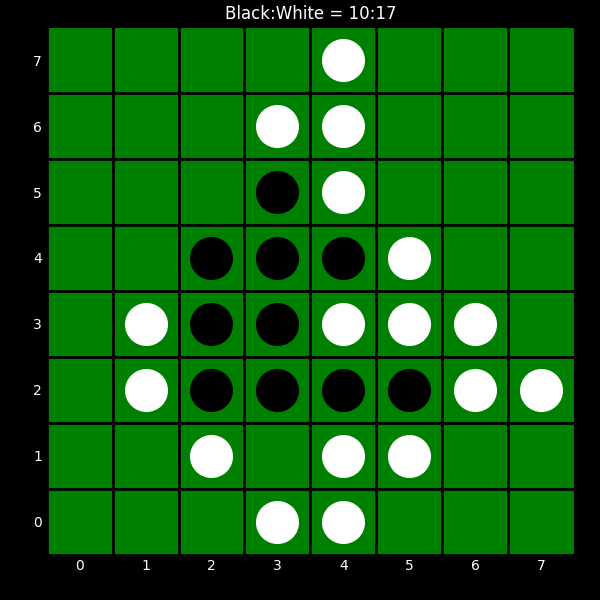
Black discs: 10
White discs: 17